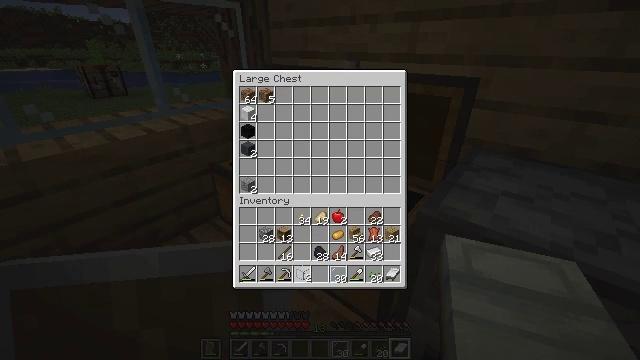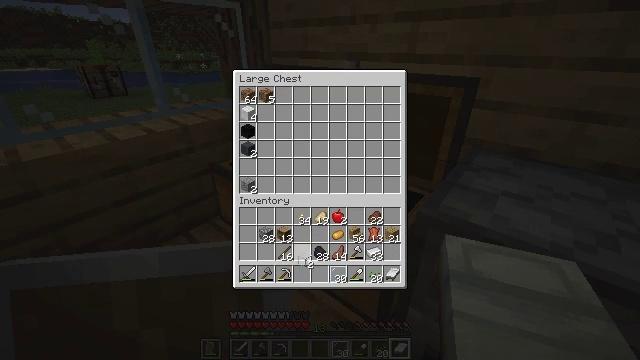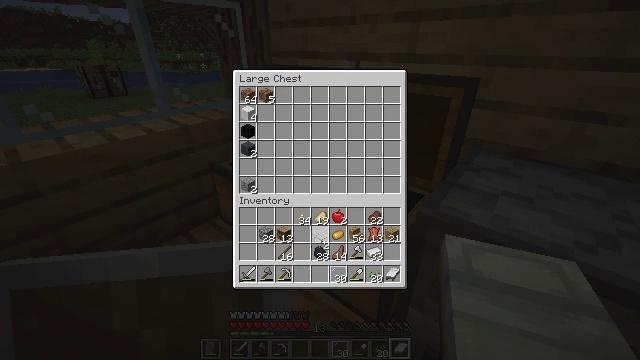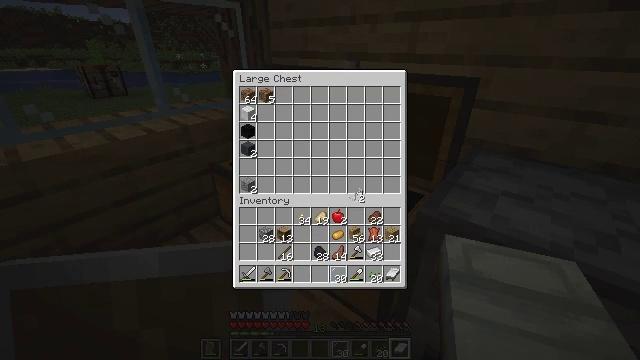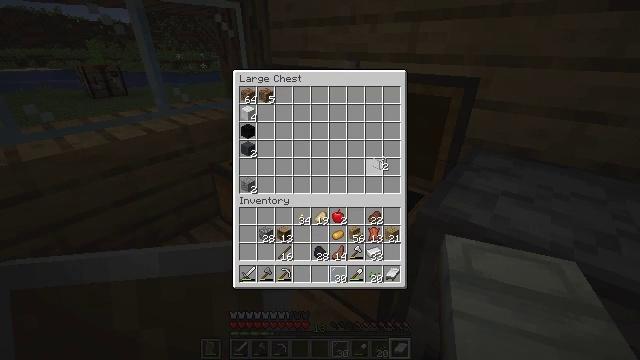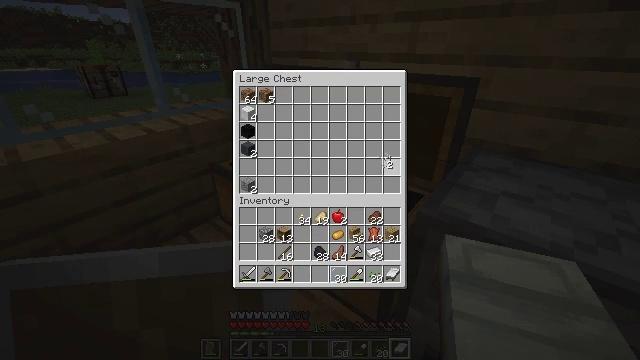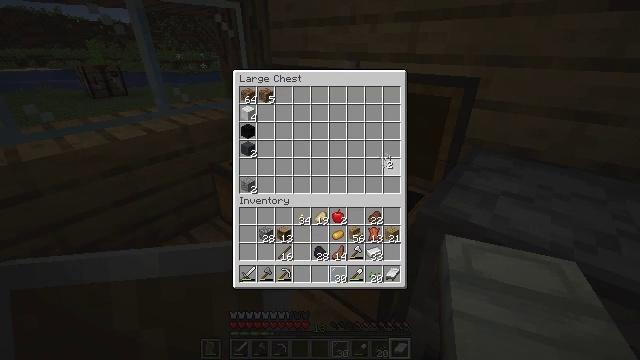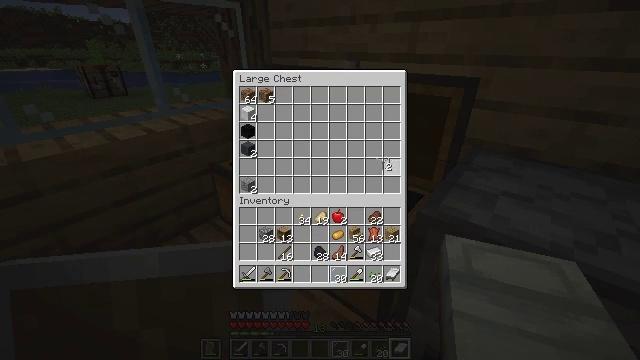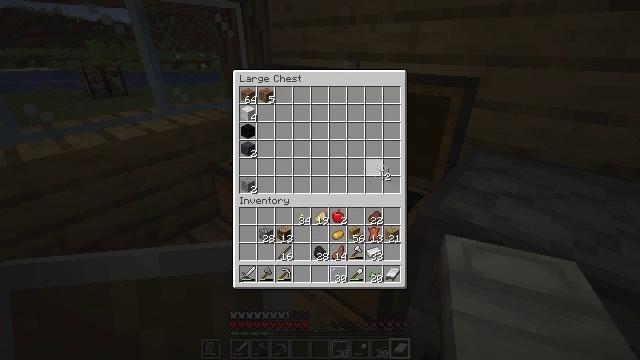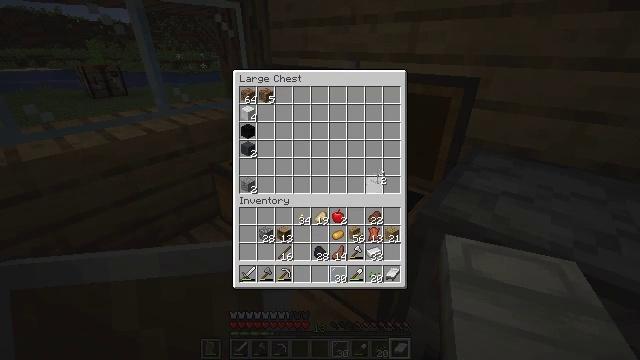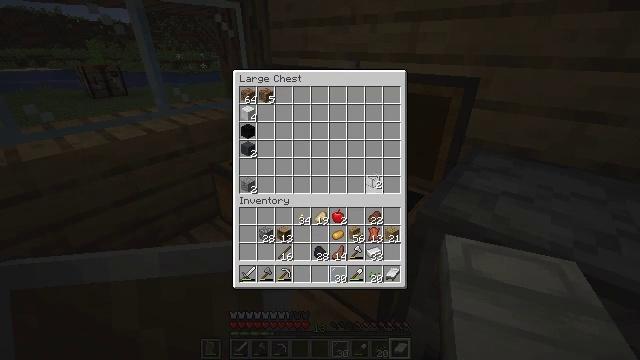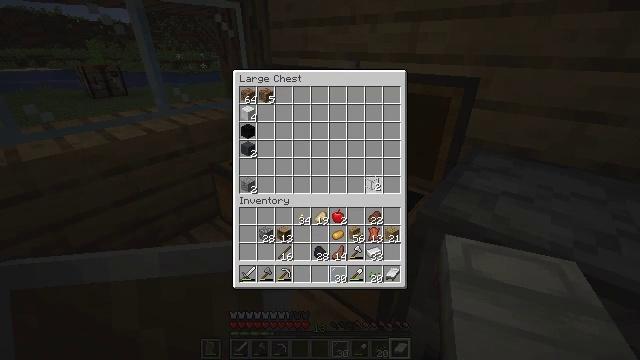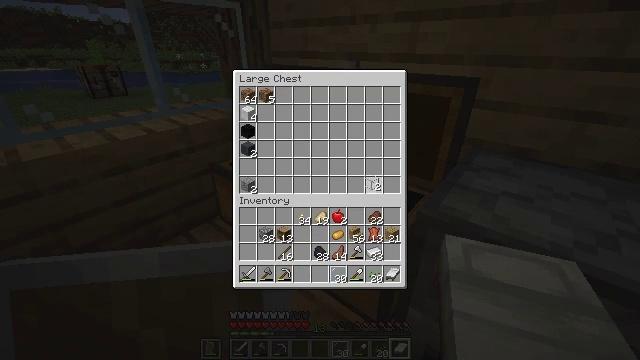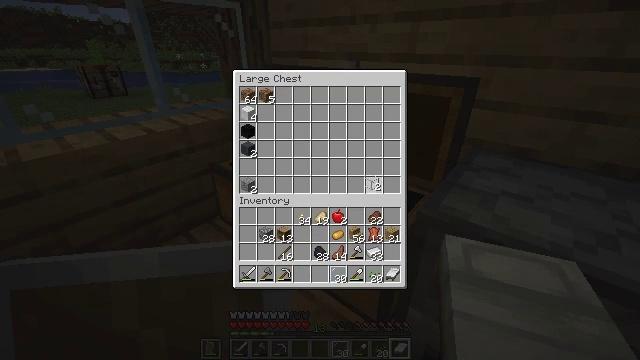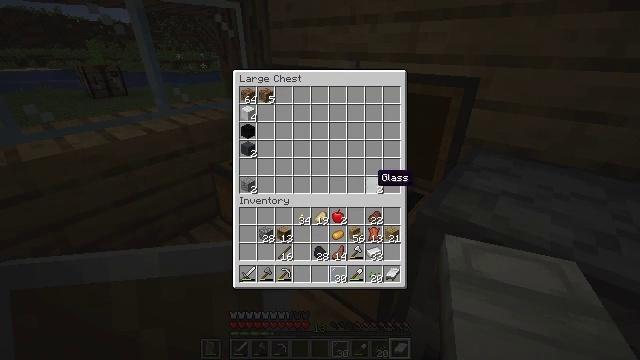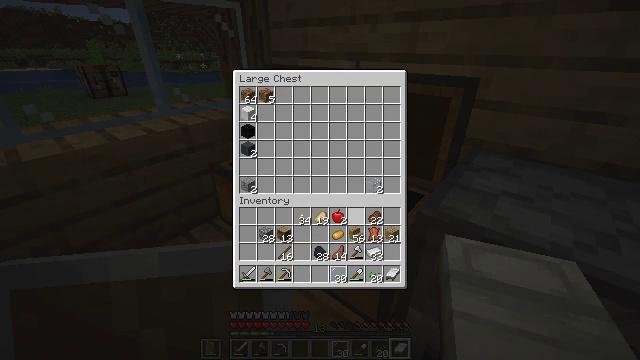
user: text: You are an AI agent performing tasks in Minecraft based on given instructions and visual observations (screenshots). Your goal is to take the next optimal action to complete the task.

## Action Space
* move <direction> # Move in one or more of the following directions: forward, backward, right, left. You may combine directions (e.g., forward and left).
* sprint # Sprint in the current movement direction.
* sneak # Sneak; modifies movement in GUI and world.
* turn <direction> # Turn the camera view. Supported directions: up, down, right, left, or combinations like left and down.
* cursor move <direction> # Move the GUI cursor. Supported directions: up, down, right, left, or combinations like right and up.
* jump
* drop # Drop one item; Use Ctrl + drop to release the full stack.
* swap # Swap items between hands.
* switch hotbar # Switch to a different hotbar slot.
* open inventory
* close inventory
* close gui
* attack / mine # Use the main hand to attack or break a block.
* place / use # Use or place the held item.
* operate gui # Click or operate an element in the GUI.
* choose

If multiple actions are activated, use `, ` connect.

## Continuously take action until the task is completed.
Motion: motion action
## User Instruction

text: Combine sticks and iron ingots to create an iron hoe.
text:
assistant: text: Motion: cursor move up, operate gui
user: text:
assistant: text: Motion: cursor move right and up
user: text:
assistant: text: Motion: cursor move right and up
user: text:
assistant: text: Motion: cursor move right and up
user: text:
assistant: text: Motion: no_op
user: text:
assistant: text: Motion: no_op
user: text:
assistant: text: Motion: no_op
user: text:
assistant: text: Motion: cursor move down
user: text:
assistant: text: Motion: no_op
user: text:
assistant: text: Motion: no_op
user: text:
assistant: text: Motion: operate gui
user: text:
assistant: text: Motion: operate gui
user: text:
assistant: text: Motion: operate gui
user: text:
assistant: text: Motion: no_op
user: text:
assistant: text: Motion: cursor move left and down
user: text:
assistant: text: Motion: cursor move left and down
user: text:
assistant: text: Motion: cursor move left and down
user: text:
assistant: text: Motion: cursor move down
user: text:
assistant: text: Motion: cursor move down
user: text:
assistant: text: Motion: no_op
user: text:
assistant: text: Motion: no_op
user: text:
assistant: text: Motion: no_op
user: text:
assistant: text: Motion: operate gui
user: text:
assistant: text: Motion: operate gui
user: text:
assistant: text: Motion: cursor move up, operate gui
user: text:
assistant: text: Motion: cursor move right and up
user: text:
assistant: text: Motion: cursor move right and up
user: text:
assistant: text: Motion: cursor move up
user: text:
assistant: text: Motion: no_op
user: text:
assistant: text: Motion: no_op